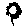
Label: flower